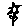
Label: flower